Question: I'm new to linq. How do I load my objects using LINQ from a left join database query (PostGIS).
This is my database query:
'''
SELECT
dt.id,
dt.type,
dta.id as "AttId",
dta.label,
dtav.id as "AttValueId",
dtav.value
FROM public."dataTypes" dt,
public."dataTypeAttributes" dta
LEFT JOIN public."dataTypeAttributeValues" dtav
ON dta.id = "dataTypeAttributeId"
WHERE dt.id = dta."dataTypeId"
ORDER BY dt.type, dta.label, dtav.value
'''
And here is example output:

I have 3 entities:
'''
public class TypeData
{
public int ID { get; set; }
public string Type { get; set; }
public TypeDataAttribute[] Attributes { get; set; }
}
public class TypeDataAttribute
{
public int ID { get; set; }
public string Label { get; set; }
public TypeDataAttributeValue[] Values { get; set; }
}
public class TypeDataAttributeValue
{
public int ID { get; set; }
public string Value { get; set; }
}
'''
# Update
Here is where I get stuck:
'''
...
using (NpgsqlDataReader reader = command.ExecuteReader())
{
if (reader.HasRows)
{
IEnumerable<TypeData> typeData = reader.Cast<System.Data.Common.DbDataRecord>()
.GroupJoin( //<--stuck here.
}
...
'''
# SOLUTION:
using AmyB's answer, this is what filled my objects:
'''
using (NpgsqlDataReader reader = command.ExecuteReader())
{
if (reader.HasRows)
{
var groups = reader.Cast<System.Data.Common.DbDataRecord>()
.GroupBy(dr => new { ID = (int)dr["id"], AttID = (int)dr["AttId"] })
.GroupBy(g => g.Key.ID);
typeDataList = (
from typeGroup in groups
let typeRow = typeGroup.First().First()
select new TypeData()
{
ID = (int) typeRow["id"],
Type = (string) typeRow["type"],
Attributes =
(
from attGroup in typeGroup
let attRow = attGroup.First()
select new TypeDataAttribute()
{
ID = (int)attRow["AttId"],
Label = (string)attRow["label"],
PossibleValues =
(
from row in attGroup
where !DBNull.Value.Equals(attRow["AttValueId"])
select new TypeDataAttributeValue() { ID = (int)row["AttValueId"], Value = (string)row["value"] }
).ToArray()
}
).ToArray()
}
);
}
}
'''
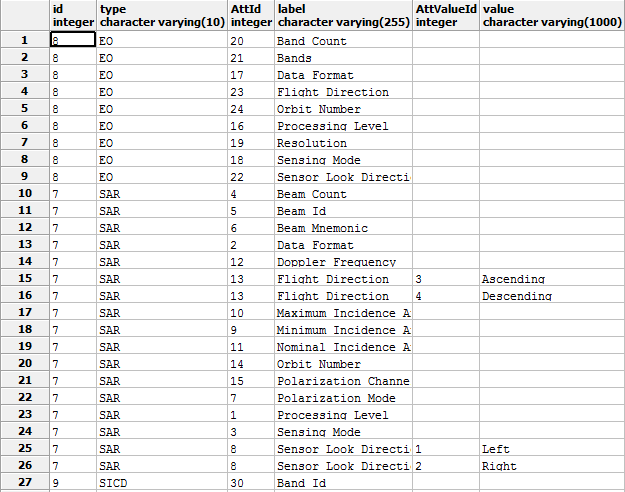
Answer: So - if I understand right - you have a database query that you are happy with, but you want to take the row-column shaped result and project it into a hierarchically shaped result.
---
Suppose the results are in a 'List<Row>'
'''
public class Row
{
public int id {get;set;}
public string type {get;set;}
public int attid {get;set;}
public string label {get;set;}
public int? attvalueid {get;set;}
public string value {get;set;}
}
'''
Then you would group twice, and turn each top-level group into a 'Type', each child-level group into an 'Attribute' and each row into a 'Value' (if the row is not an empty value).
'''
List<Row> queryResult = GetQueryResult();
//make our hierarchies.
var groups = queryResult
.GroupBy(row => new {row.id, row.attid})
.GroupBy(g => g.Key.id);
//now shape each level
List<Type> answer =
(
from typeGroup in groups
let typeRow = typeGroup.First().First()
select new Type()
{
id = typeRow.id,
type = typeRow.type,
Attributes =
(
from attGroup in typeGroup
let attRow = attGroup.First()
select new Attribute()
{
id = attRow.attid,
label = attRow.label
Values =
(
from row in attRow
where row.attvalueid.HasValue //if no values, then we get an empty array
select new Value() {id = row.attvalueid, value = row.value }
).ToArray()
}
).ToArray()
}
).ToList();
'''